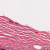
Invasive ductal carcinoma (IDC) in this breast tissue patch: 0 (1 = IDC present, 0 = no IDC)